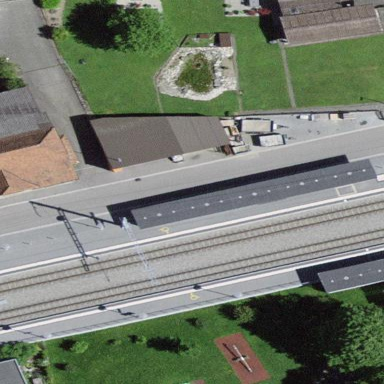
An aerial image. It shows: Platform for public transport and railway.